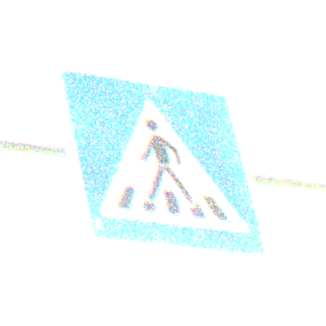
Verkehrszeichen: FussgaengerueberwegRechts
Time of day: MorningAfternoon
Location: Outdoor (Nature)
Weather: Clear
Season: NotSpecified
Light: Natural